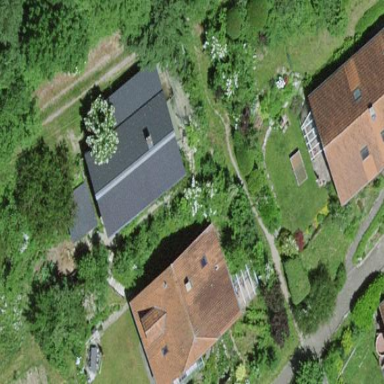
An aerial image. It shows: Residential building.